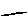
Label: line